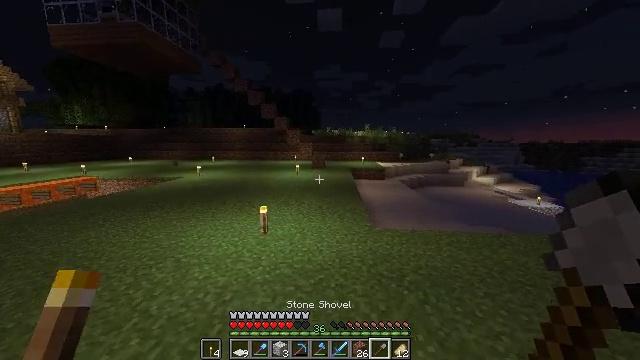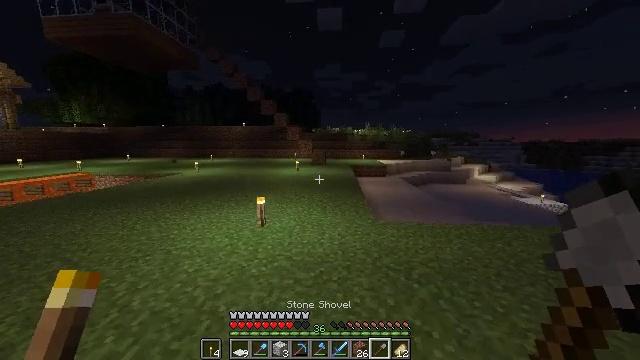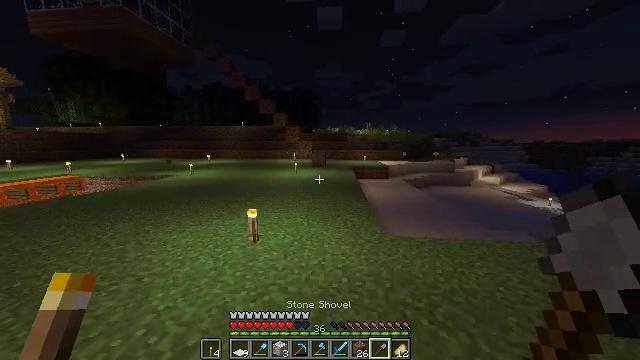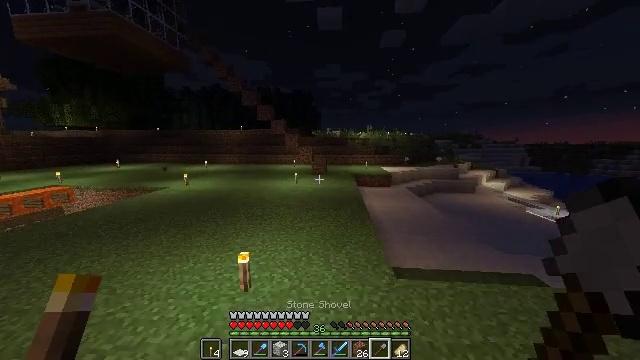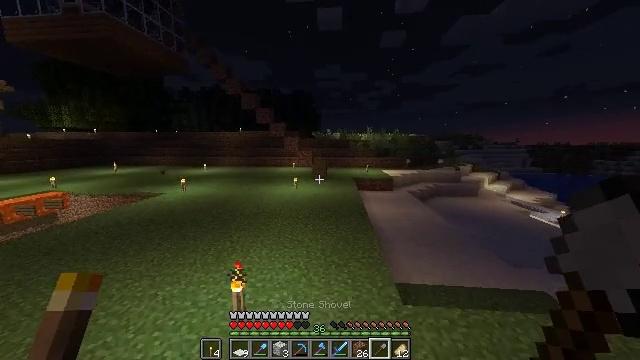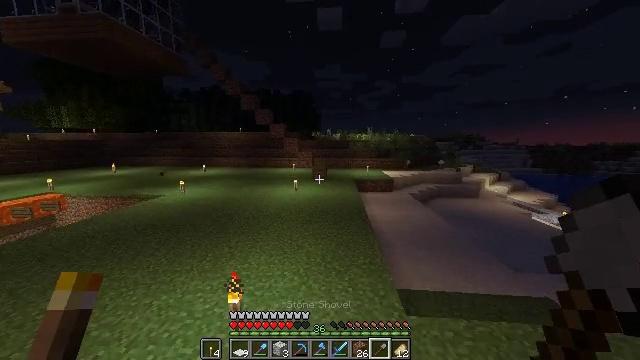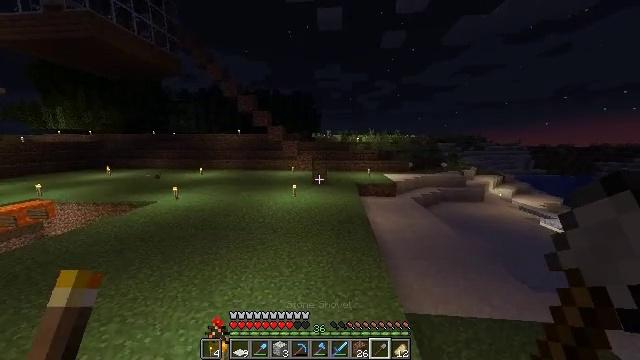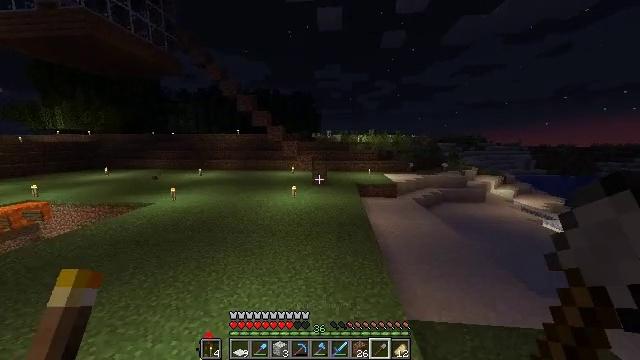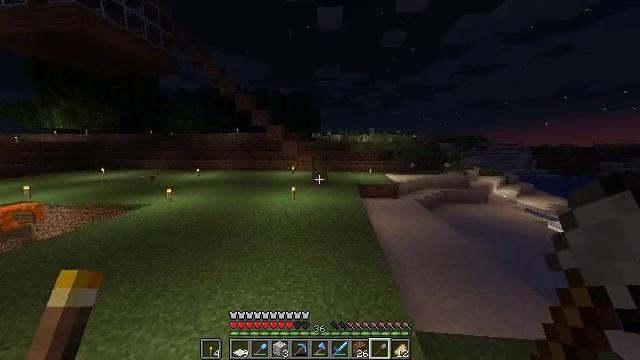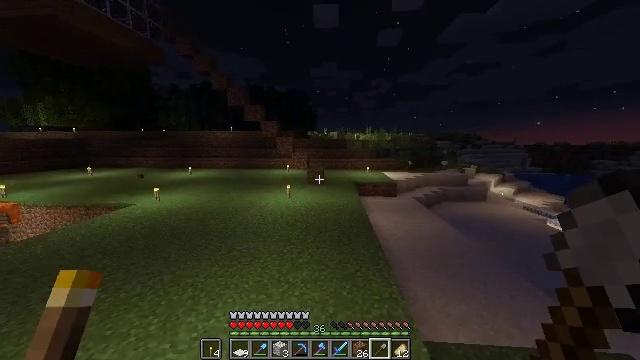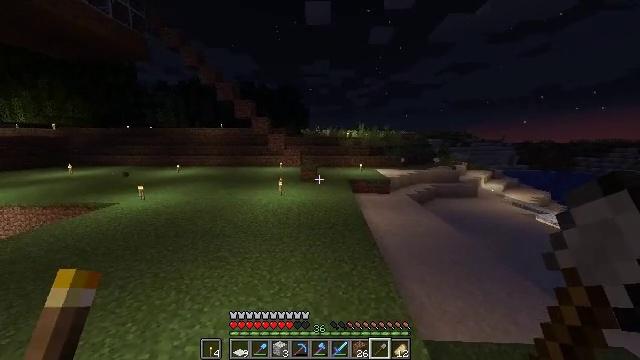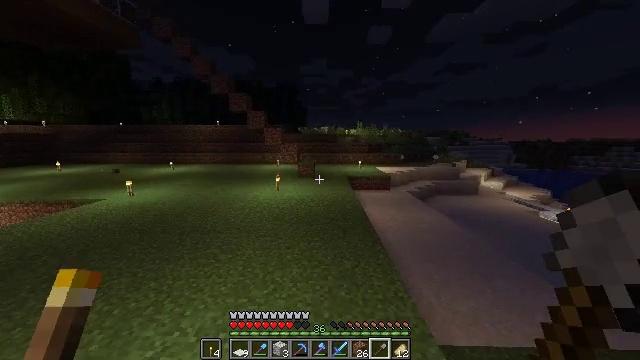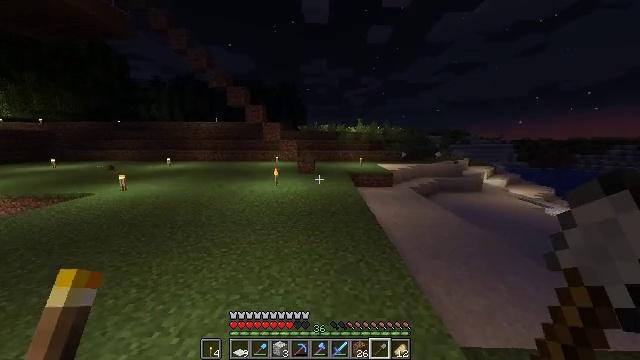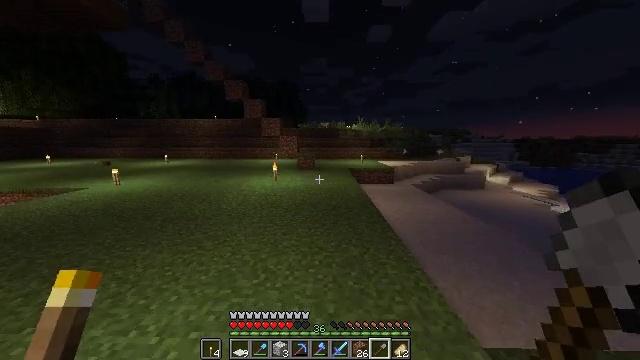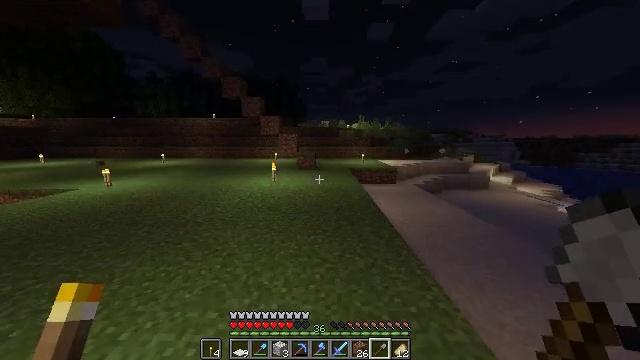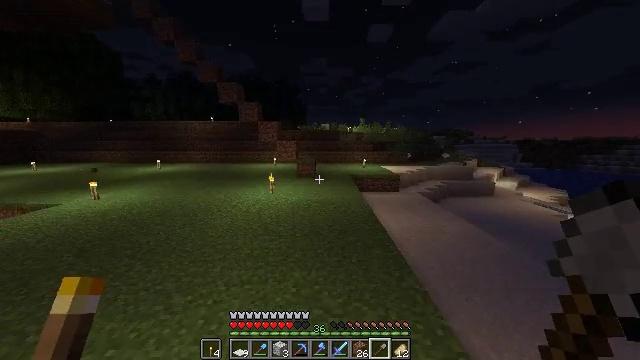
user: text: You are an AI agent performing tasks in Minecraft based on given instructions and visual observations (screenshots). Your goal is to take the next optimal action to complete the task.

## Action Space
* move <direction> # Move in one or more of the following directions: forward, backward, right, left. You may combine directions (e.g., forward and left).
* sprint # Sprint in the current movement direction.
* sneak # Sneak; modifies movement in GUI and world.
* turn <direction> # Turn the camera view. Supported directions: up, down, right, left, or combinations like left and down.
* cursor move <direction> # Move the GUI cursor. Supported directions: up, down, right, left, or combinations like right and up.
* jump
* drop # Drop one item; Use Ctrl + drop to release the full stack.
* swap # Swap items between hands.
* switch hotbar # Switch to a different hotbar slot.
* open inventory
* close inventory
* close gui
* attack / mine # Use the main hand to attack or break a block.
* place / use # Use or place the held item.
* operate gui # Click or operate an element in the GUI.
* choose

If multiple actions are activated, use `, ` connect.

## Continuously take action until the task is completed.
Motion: motion action
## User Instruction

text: Remove a stone shovel from the inventory.
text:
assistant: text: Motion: move forward, jump
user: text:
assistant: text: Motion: move forward, jump
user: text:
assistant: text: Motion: move forward, sprint, jump
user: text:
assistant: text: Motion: move forward, sprint, jump
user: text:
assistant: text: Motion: move forward, sprint, jump
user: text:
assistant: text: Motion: move forward, sprint, jump
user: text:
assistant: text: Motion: move forward, jump
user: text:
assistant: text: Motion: move forward, jump
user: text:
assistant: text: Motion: move forward, turn right, jump
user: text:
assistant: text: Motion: move forward, turn right, jump
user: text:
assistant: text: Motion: move forward, jump
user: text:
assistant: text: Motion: move forward, jump
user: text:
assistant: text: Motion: move forward, jump
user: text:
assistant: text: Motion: move forward, sprint, jump
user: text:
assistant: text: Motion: move forward, sprint, jump
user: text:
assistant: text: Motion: move forward, sprint, jump
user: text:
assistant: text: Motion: move forward, sprint, turn left and down, jump
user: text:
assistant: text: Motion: move forward, turn left, jump
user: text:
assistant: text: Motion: move forward, turn left, jump
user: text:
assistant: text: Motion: move forward, turn left, jump
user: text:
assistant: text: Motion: move forward, turn left, jump
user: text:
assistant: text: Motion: move forward, turn left
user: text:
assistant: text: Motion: move forward
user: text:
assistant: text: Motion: move forward
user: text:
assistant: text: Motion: move forward, sprint
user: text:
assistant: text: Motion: move forward, sprint
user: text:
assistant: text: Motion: move forward, sprint, turn left and up
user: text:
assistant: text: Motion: move forward, sprint, turn left
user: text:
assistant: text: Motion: move forward
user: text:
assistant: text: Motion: move forward